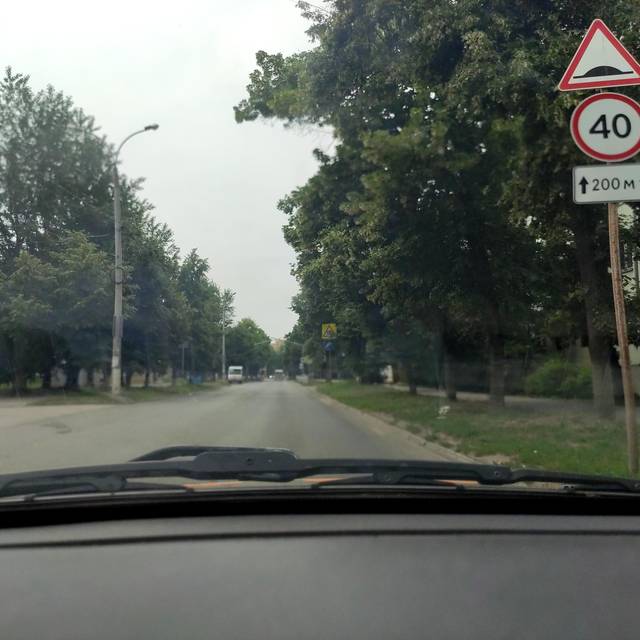
Region: Russia
Coordinates: 53.505, 49.405